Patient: sex M, age 42
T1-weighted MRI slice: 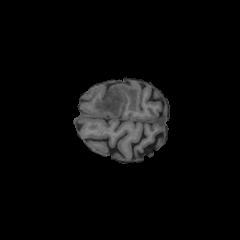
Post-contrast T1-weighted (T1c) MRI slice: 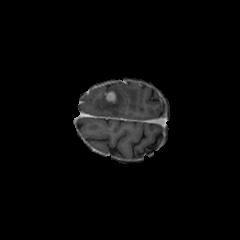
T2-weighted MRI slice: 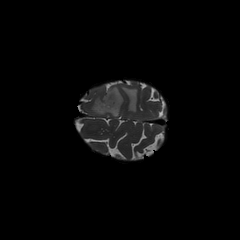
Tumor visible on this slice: yes
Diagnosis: Glioblastoma, IDH-wildtype
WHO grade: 4